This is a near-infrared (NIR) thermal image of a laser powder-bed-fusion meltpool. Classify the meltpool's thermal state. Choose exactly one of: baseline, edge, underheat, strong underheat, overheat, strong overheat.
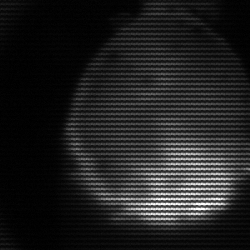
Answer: edge